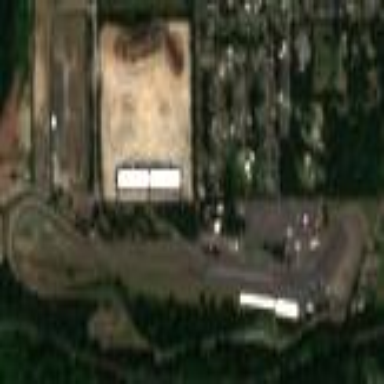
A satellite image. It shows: Motor sports centre located on leisure land.